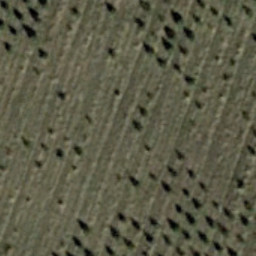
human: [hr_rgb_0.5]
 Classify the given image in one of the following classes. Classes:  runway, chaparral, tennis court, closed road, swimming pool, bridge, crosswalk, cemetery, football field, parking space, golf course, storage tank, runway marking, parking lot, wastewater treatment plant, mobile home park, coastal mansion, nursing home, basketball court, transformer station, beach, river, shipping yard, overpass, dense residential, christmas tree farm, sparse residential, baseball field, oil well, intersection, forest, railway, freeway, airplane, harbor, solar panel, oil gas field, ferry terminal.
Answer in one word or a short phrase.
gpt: christmas tree farm